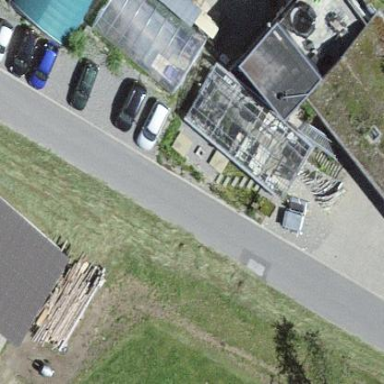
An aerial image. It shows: Greenhouse.